Question: We are trying to using this <URL> project and can't seem to figure this issue out.
We want to be able to click 'Find Us' and have the <URL> display our current location.
If anyone can see where we're going wrong please let us know.
Thank you.
'''
// Google Map
.controller('MapCtrl', function($scope, $ionicLoading, $compile) {
function initialise() {
var myLatlng = new google.maps.LatLng(53.068165,-4.076803);
var mapOptions = {
zoom: 15,
center: myLatlng,
mapTypeId: google.maps.MapTypeId.ROADMAP,
}
var map = new google.maps.Map(document.getElementById('map'), mapOptions);
var marker = new google.maps.Marker({
position: myLatlng,
map: map,
});
$scope.map = map;
}
google.maps.event.addDomListener(window, 'load', initialise);
$scope.centerOnMe = function() {
if(!$scope.map) {
return;
}
$scope.loading = $ionicLoading.show({
showBackdrop: true
});
navigator.geolocation.getCurrentPosition(function(pos) {
$scope.map.setCenter(new google.maps.LatLng(pos.coords.latitude, pos.coords.longitude));
$scope.loading.hide();
},
function(error) {
alert('Unable to get location: ' + error.message);
});
};
});
'''

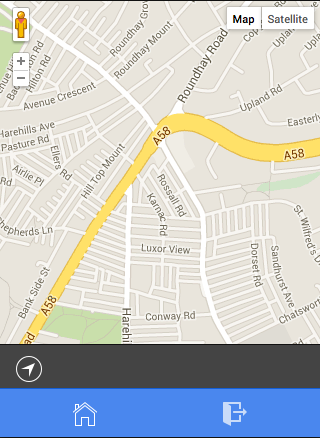
Answer: Here's a good example of this.
<URL>
'''
.controller('MarkerRemoveCtrl', function($scope, $ionicLoading) {
$scope.positions = [{
lat: 43.07493,
lng: -89.381388
}];
$scope.$on('mapInitialized', function(event, map) {
$scope.map = map;
});
$scope.centerOnMe= function(){
$ionicLoading.show({
template: 'Loading...'
});
navigator.geolocation.getCurrentPosition(function(position) {
var pos = new google.maps.LatLng(position.coords.latitude, position.coords.longitude);
$scope.positions.push({lat: pos.k,lng: pos.B});
console.log(pos);
$scope.map.setCenter(pos);
$ionicLoading.hide();
});
};
});
'''
I did use a directive for google maps, just to keep everything in angular-land.